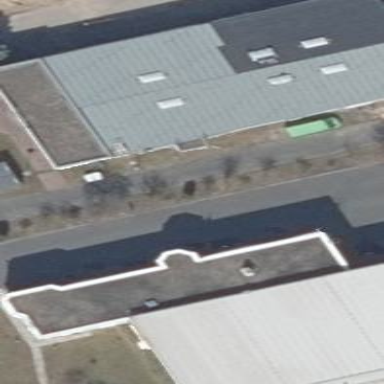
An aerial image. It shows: Building with gabled roof oriented along its structure. The roof is colored grey.